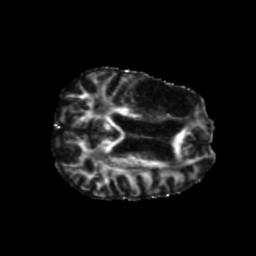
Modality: FA
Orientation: axial
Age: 75
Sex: male
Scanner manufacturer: siemens
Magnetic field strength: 3 T
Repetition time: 5.25 s
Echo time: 0.08 s